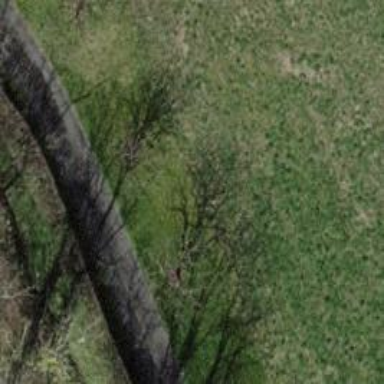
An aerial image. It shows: Row of trees in natural setting.